Question: >
The counter is basically a short script which outputs a string consisting of multiple numbers. I would like to style this string like the numbers on the screenshot above, but I can't seem to find a way, which would allow me to do so.
I did some research and I found people who also wanted to style individual characters, but they wanted to do so with fixed ones, so they just used multiple spans which I of course can not do...
This is the HTML-Side of the Counter:
'''
<span class="value_timer">00</span>
'''
Does anyone have an idea on how I could do this?
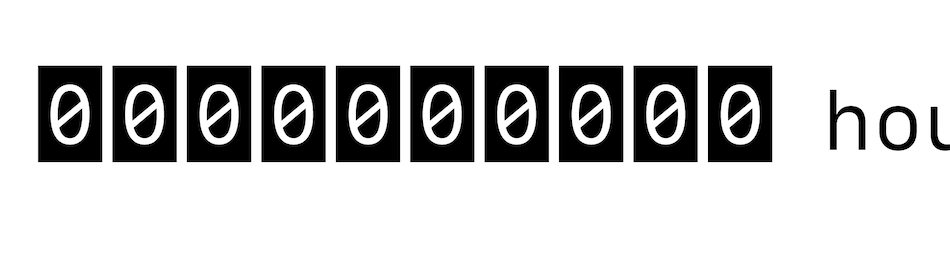
Answer: Here is one way to do it:
'''
const target = document.querySelectorAll('span.value_timer')[0];
const val = target.textContent
const chars = val.split('');
target.innerHTML = chars.map(c => '<span class="digit">${c}</span>').join('');
'''
'''
span.digit {
background: black;
color: white;
font-family: monospace;
font-size: 4em;
padding: 1px 3px;
margin: 2px;
}
'''
'''
<span class="value_timer">00</span>
'''